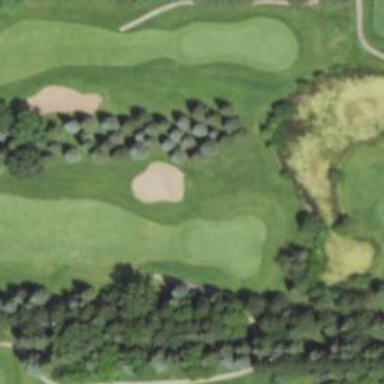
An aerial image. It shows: Golf hole.